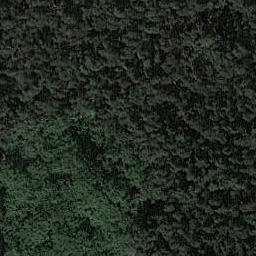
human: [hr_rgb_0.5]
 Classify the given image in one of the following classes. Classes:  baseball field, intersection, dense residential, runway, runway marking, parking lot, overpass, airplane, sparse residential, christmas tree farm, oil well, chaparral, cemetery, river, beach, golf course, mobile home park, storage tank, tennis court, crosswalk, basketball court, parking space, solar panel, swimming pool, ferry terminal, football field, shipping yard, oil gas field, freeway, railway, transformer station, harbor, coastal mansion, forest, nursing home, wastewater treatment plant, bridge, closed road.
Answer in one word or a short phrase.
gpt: forest